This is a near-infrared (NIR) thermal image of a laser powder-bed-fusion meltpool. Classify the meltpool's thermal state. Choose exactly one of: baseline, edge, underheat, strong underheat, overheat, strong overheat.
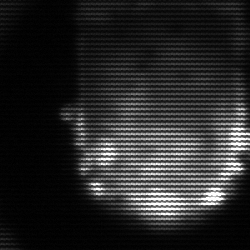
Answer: baseline